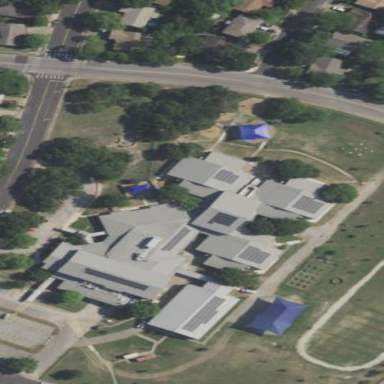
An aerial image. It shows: School building.